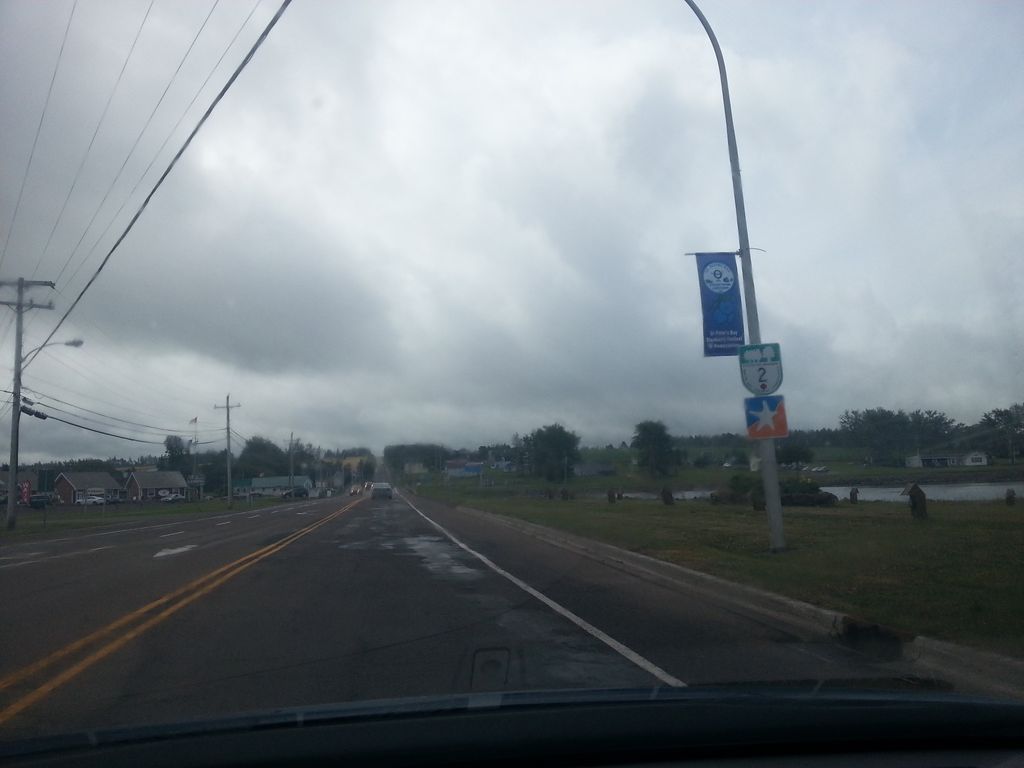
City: charlottetown